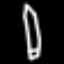
Label: pencil